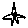
Label: star